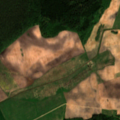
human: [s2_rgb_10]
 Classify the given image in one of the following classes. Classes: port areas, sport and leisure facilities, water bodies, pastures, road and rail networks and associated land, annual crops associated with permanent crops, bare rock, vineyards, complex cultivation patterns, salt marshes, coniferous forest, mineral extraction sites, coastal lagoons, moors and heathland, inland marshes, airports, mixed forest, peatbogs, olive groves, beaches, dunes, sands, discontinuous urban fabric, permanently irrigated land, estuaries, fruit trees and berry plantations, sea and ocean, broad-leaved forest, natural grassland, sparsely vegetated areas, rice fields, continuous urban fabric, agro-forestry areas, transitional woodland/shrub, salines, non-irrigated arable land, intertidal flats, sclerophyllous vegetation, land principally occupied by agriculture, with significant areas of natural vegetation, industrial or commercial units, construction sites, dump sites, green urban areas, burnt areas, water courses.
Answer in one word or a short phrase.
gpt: non-irrigated arable land, pastures, broad-leaved forest, coniferous forest, mixed forest, transitional woodland/shrub